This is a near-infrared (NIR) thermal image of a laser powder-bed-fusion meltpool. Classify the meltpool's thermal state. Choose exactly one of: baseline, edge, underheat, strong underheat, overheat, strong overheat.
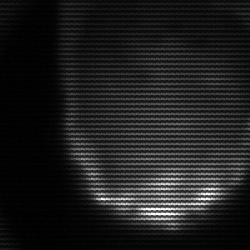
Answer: edge